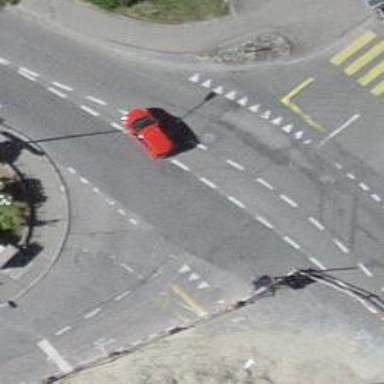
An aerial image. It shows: Road with traffic signals.